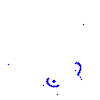
Particle: kaon